Question: What it looks like:

I want the white div go below the grey div and so that the green div doesnt go anywhere..
This is my code at this moment.
'''
#top {
background-color:#504A4B;
border:1px solid black;
border-radius:5px;
width:500px;
height:200px;
margin-left:auto;
margin-right:auto;
position:relative;
}
#middle {
background-color:#D1D0CE;
width:100px;
height:500px;
margin-left:36.8%;
margin-right:auto;
border:1px solid black;
border-radius:5px;
position:static;
clear: both;
}
#left {
background-color:#25383C;
border:1px solid black;
border-radius:5px;
width:75px;
height:75px;
margin-left:auto;
margin-right:auto;
clear:both
'''
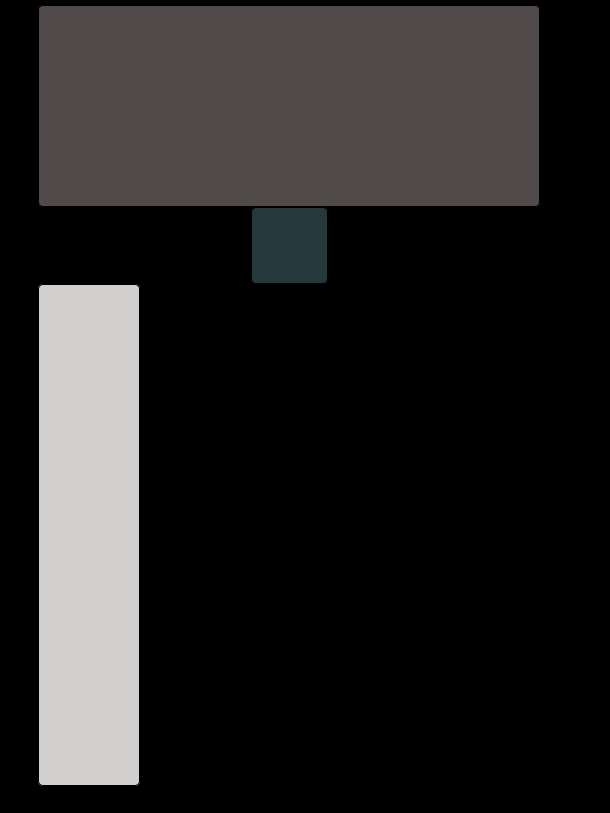
Answer: Make the green div 'position:absolute' and position it with 'top' and 'left'. This way you can position it independently of the grey and white divs.